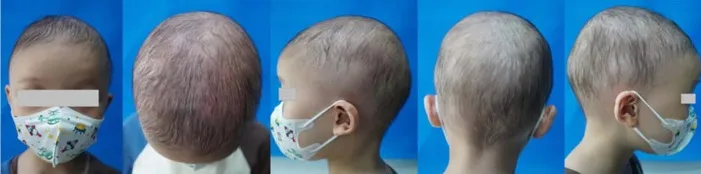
After 10 months of dupilumab therapy.
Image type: medical_photograph (other_medical_photograph)